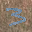
Label: 3